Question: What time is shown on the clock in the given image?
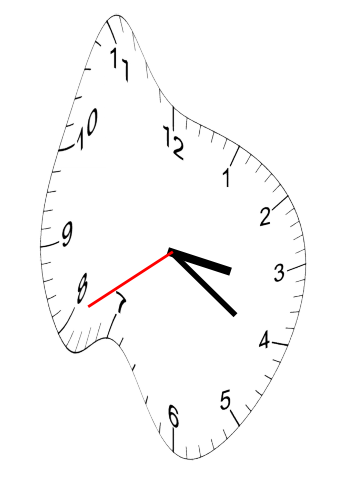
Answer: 03:20:40